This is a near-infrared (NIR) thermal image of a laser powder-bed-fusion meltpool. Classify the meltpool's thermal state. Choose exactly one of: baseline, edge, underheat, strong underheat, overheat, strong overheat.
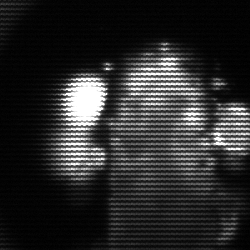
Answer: strong underheat